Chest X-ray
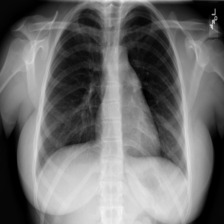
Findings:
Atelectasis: negative
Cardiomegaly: negative
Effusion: negative
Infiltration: negative
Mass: negative
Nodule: negative
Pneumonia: negative
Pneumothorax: negative
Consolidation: negative
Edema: negative
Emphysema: negative
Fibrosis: negative
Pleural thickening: negative
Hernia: negative